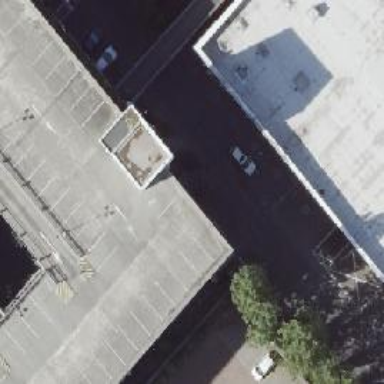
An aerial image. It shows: Parking entrance.